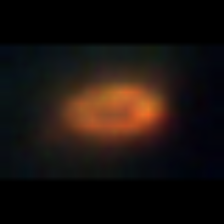
Taxon: Unknown_phyto
Group: Unknown